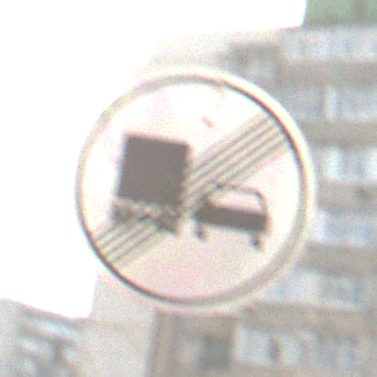
Verkehrszeichen: EndeUeberholverbotKraftfahrzeuge
Umgebung: Outdoor, Urban
Tageszeit: MorningAfternoon
Wetter: PartlyCloudy
Licht: Natural
Jahreszeit: NotSpecified
Kontrast: HighContrast